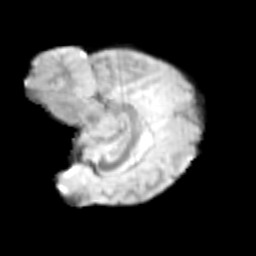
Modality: T2w
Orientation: sagittal
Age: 11
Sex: male
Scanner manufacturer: siemens
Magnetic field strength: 3 T
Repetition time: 3.8 s
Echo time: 0.07 s